Interaction volume radius: 5 \u00c5
Interaction volume height: 15 \u00c5
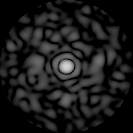
Disorder parameter: 0.8231